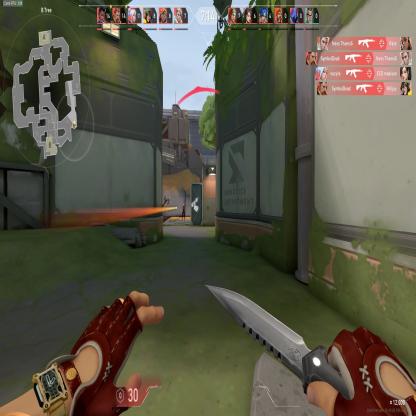
Label: enemy